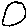
Label: circle